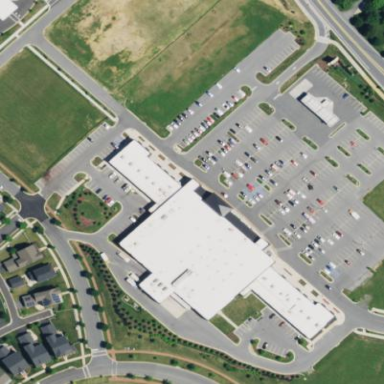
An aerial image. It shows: Retail area.